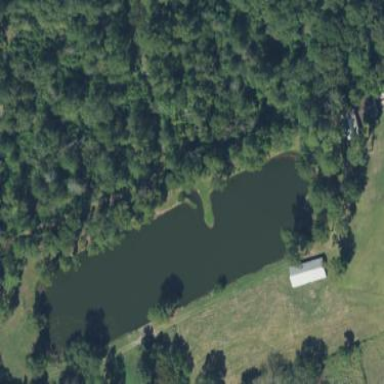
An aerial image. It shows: Pond with natural water.